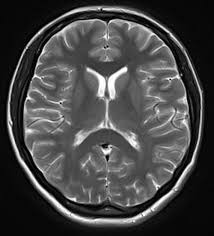
Label: notumor